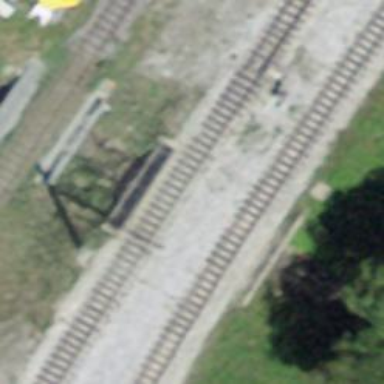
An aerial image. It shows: Narrow-gauge railway bridge with electrified tracks and single track passing over it.